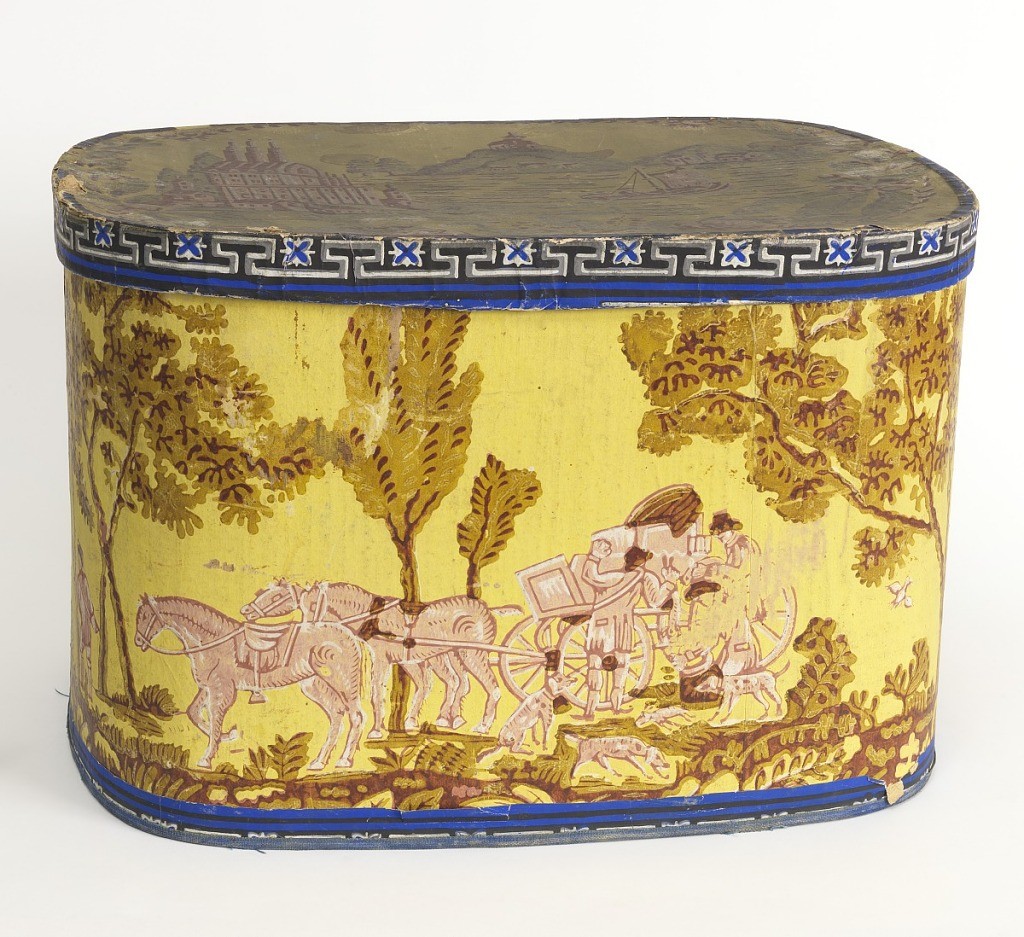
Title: Bandbox
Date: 1835–45
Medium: Block-printed paper on pasteboard support
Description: Box shows figures mounting into a carriage. Cover shows buildings in a wreath of flowers. Inside of box decorated with spatter of blue and white on pale blue field. Printed in pink, olive and brown on yellow ground.